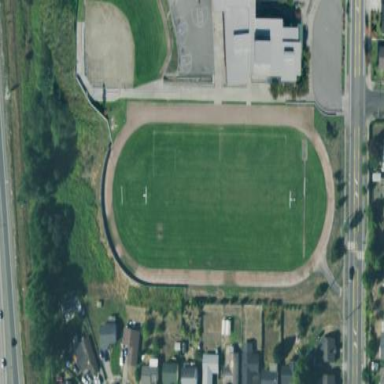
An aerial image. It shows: American football pitch.